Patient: sex M, age 66
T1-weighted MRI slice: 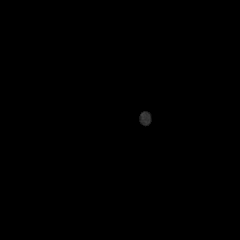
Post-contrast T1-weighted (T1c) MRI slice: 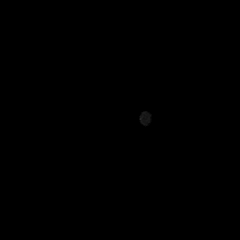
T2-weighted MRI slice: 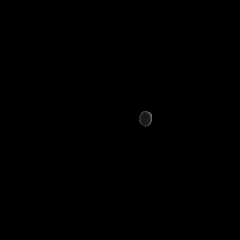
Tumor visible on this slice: no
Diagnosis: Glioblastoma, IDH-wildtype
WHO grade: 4